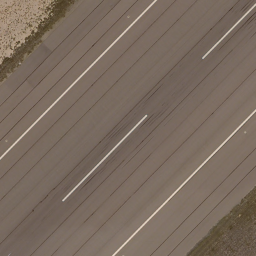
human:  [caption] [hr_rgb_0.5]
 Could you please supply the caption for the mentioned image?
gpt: It is a straight runway with some mark lines on it .

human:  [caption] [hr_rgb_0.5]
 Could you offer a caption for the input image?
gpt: There are some mark lines on the straight runway .

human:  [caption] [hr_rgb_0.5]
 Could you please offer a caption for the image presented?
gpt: A straight runway with some mark lines on it .

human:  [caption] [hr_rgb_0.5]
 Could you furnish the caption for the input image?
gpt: It is a straight runway with some white mark lines on it .

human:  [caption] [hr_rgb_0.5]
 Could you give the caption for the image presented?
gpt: A straight runway with some white mark lines on it .